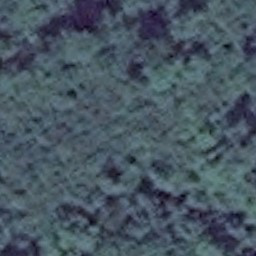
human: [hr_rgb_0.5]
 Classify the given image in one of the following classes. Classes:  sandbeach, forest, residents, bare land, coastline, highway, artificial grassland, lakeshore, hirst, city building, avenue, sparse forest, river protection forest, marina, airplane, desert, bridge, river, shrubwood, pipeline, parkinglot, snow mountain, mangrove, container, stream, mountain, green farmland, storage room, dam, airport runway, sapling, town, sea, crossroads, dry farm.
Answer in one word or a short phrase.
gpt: forest